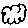
Label: cloud